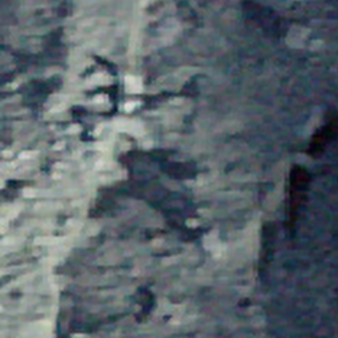
Label: other